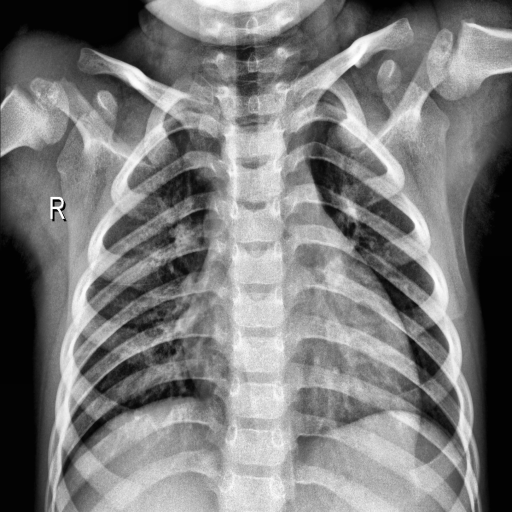
Finding: NORMAL